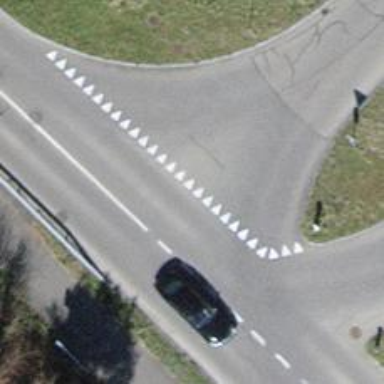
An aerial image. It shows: Road with "give way" sign.